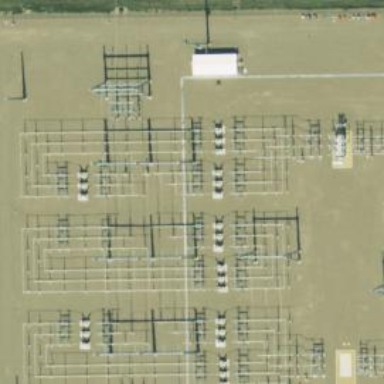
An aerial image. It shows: Switch for power supply.